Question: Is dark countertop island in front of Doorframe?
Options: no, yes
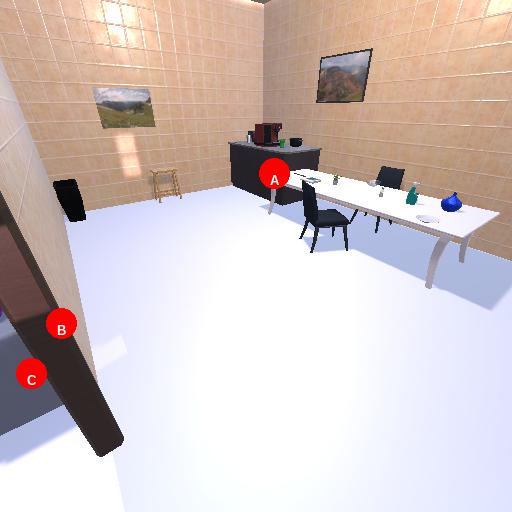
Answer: no